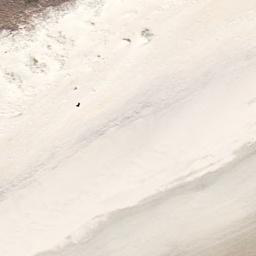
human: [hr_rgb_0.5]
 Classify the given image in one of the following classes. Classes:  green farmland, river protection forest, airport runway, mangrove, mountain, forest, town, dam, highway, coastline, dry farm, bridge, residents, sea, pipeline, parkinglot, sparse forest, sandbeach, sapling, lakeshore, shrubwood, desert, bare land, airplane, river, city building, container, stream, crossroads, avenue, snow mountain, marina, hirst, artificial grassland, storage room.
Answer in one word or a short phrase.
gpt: sandbeach